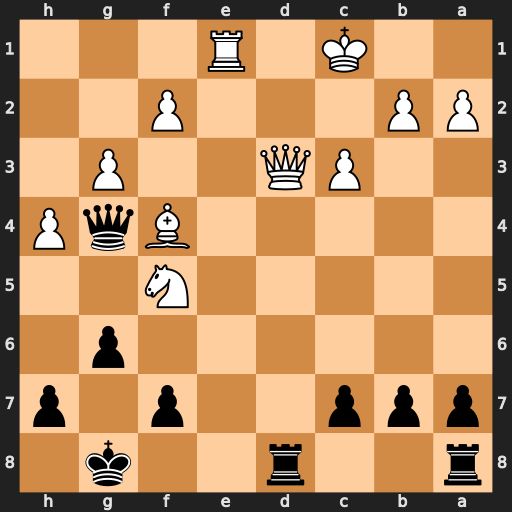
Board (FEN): r2r2k1/ppp2p1p/6p1/5N2/5BqP/2PQ2P1/PP3P2/2K1R3
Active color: b
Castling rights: -
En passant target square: -
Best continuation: Qxf4+ gxf4 Rxd3